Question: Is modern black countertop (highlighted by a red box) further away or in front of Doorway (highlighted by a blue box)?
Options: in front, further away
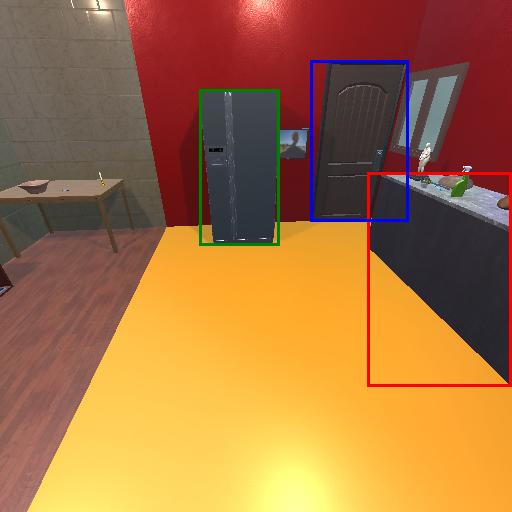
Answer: in front